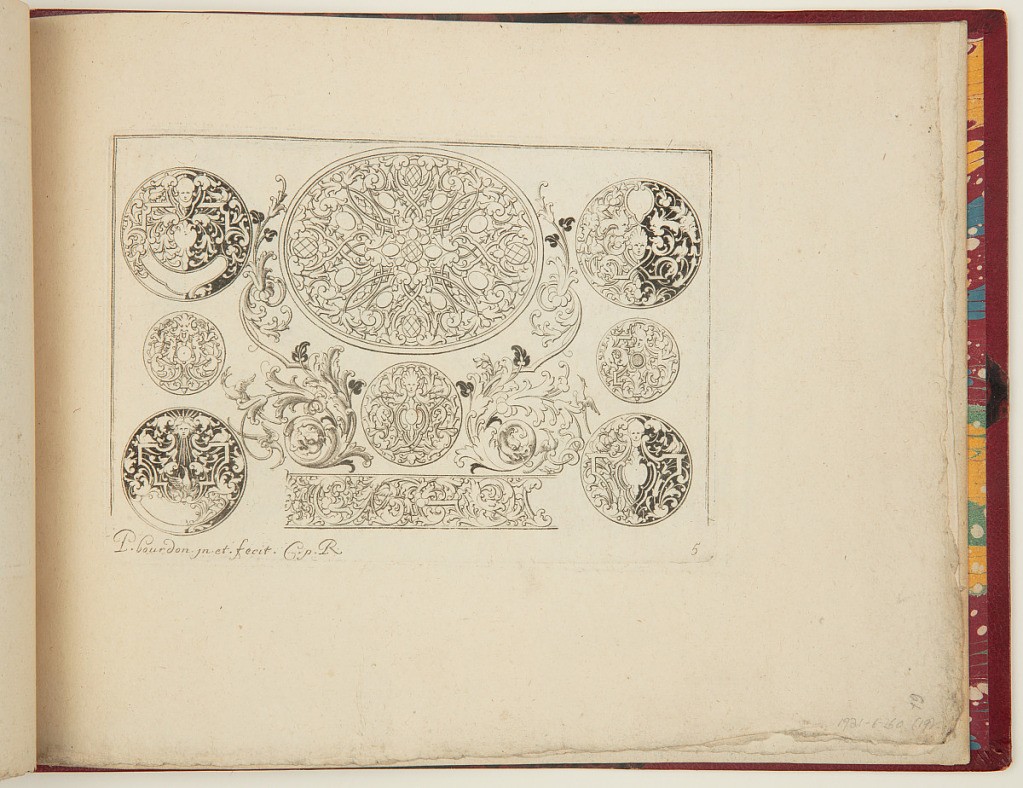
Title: Designs for Ornament and Roundels
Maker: Pierre Bourdon, French, ca. 1656 – 1708 after
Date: after 1703
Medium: Etching and engraving on paper
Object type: Print
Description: An ornament print featuring roundels, an oval, and a band decorated with grotesque motifs (intertwining scrolling leaves, foliage, human and animal forms), with mascarons (masks), flowers, strapwork, and cartouches. The plate is signed and numbered.